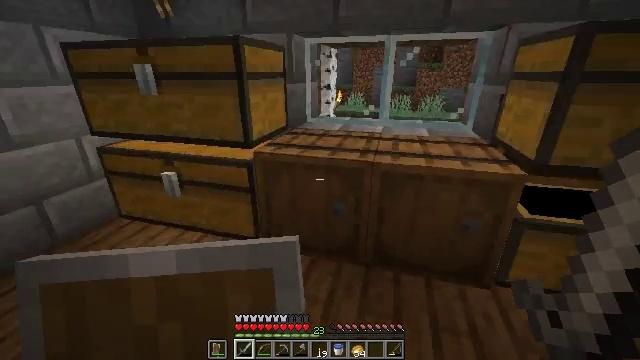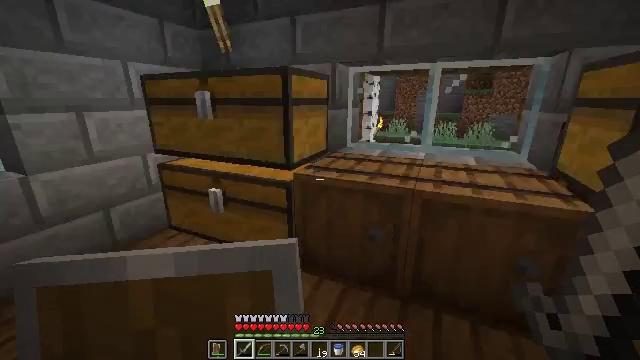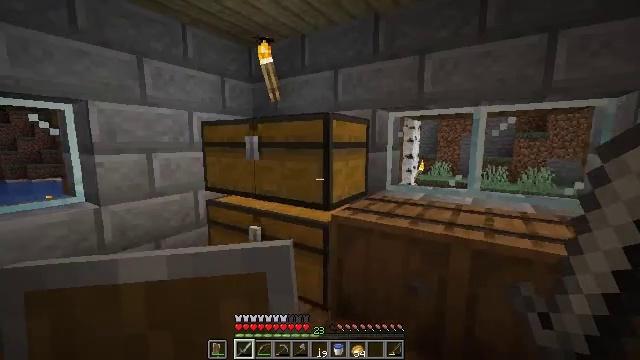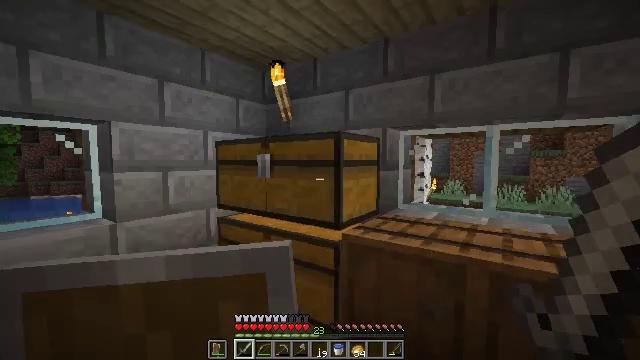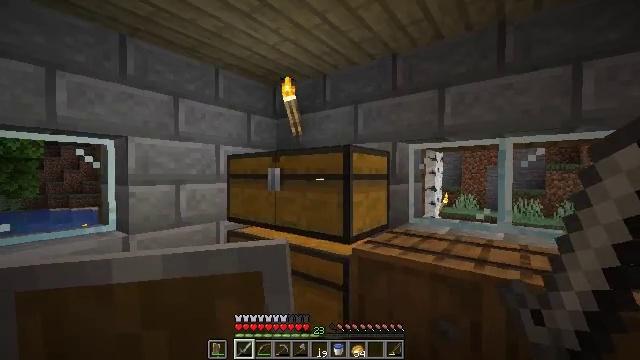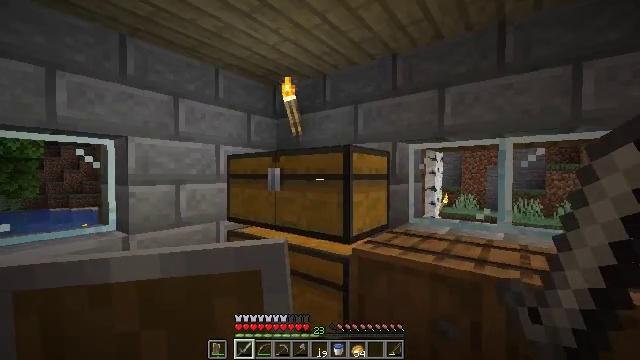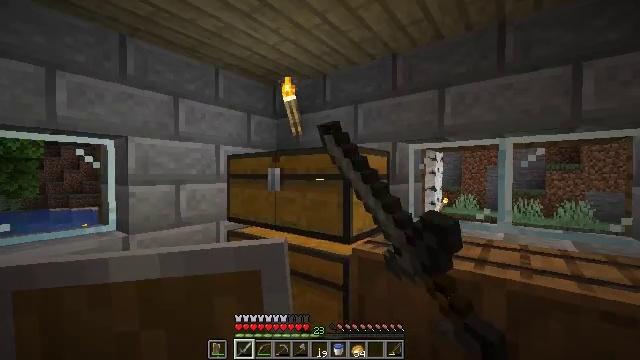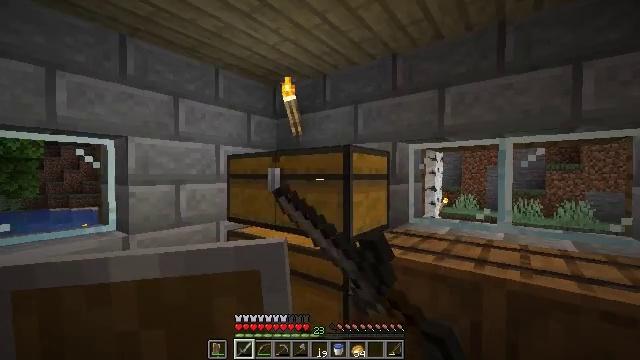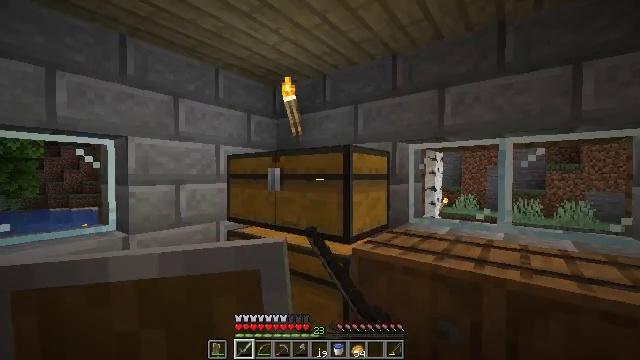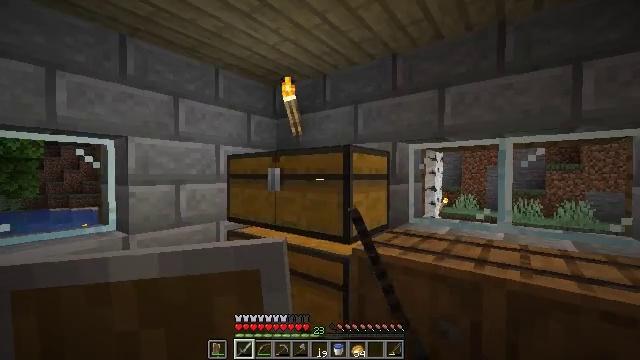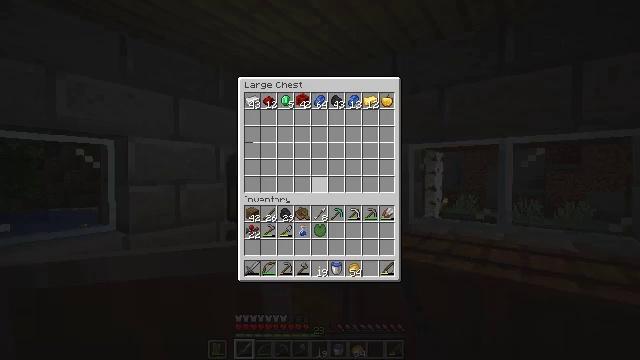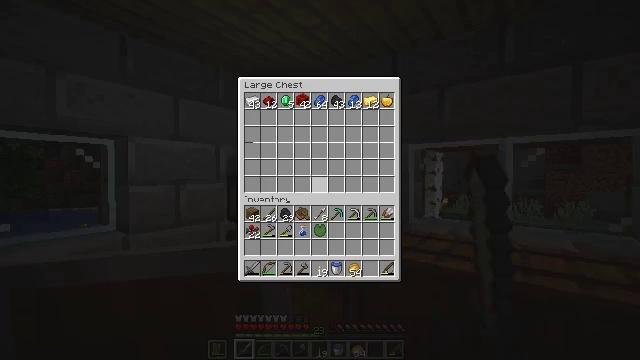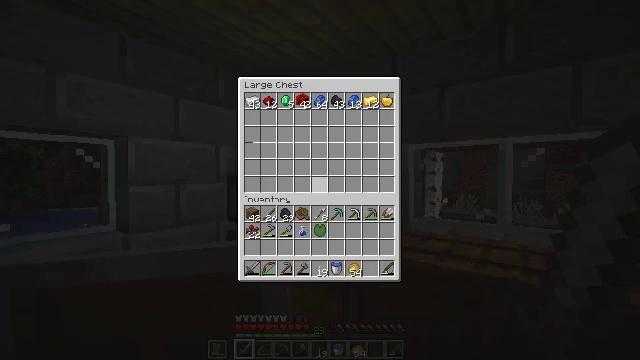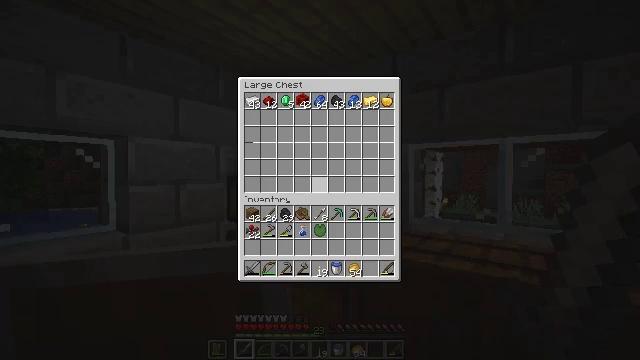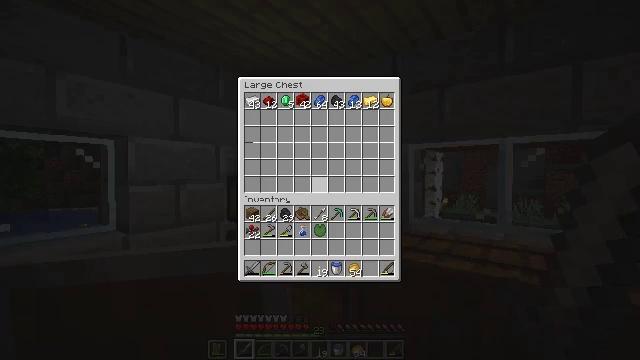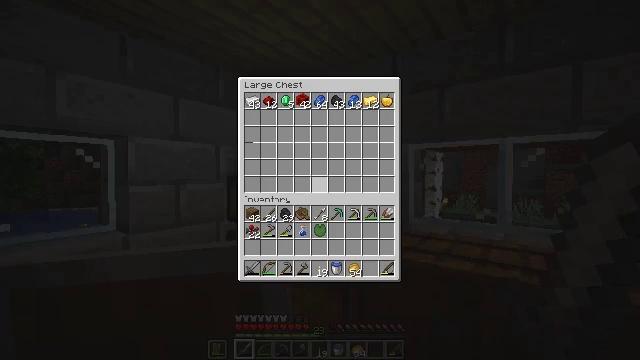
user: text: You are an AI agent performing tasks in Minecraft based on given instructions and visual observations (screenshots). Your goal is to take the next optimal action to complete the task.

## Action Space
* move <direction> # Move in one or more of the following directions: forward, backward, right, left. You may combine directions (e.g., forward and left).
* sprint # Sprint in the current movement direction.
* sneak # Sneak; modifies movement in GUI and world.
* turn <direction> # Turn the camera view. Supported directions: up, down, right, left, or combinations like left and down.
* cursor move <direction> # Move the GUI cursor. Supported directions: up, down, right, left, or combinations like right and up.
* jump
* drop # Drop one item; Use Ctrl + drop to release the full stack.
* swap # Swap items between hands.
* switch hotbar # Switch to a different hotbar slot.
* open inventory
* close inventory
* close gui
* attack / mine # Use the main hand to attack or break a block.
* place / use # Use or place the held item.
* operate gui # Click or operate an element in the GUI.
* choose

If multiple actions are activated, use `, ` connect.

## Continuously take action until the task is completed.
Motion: motion action
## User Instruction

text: Break the sugar cane.
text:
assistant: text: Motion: turn left and up
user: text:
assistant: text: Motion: turn left and up
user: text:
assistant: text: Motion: turn left and up
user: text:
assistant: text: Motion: turn left and up
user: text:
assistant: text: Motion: use / place
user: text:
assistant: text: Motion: use / place
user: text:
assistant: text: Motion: no_op
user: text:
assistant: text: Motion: no_op
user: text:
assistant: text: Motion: no_op
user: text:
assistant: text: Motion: open gui
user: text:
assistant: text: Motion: no_op
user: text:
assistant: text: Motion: no_op
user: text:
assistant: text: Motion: no_op
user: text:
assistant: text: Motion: no_op
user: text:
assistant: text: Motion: no_op
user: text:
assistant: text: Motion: no_op
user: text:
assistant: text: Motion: no_op
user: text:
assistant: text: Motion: no_op
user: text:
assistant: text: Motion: close gui
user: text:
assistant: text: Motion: no_op
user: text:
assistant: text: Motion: turn left and down
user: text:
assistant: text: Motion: turn down
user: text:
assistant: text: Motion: use / place
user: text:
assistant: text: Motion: use / place
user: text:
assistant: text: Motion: use / place
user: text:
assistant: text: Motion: no_op
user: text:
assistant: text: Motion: no_op
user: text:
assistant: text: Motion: open gui
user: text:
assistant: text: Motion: no_op
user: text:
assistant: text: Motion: no_op